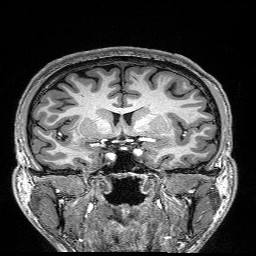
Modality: T1w
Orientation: sagittal